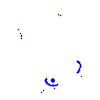
Particle: kaon